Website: home-depot
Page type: account-selection
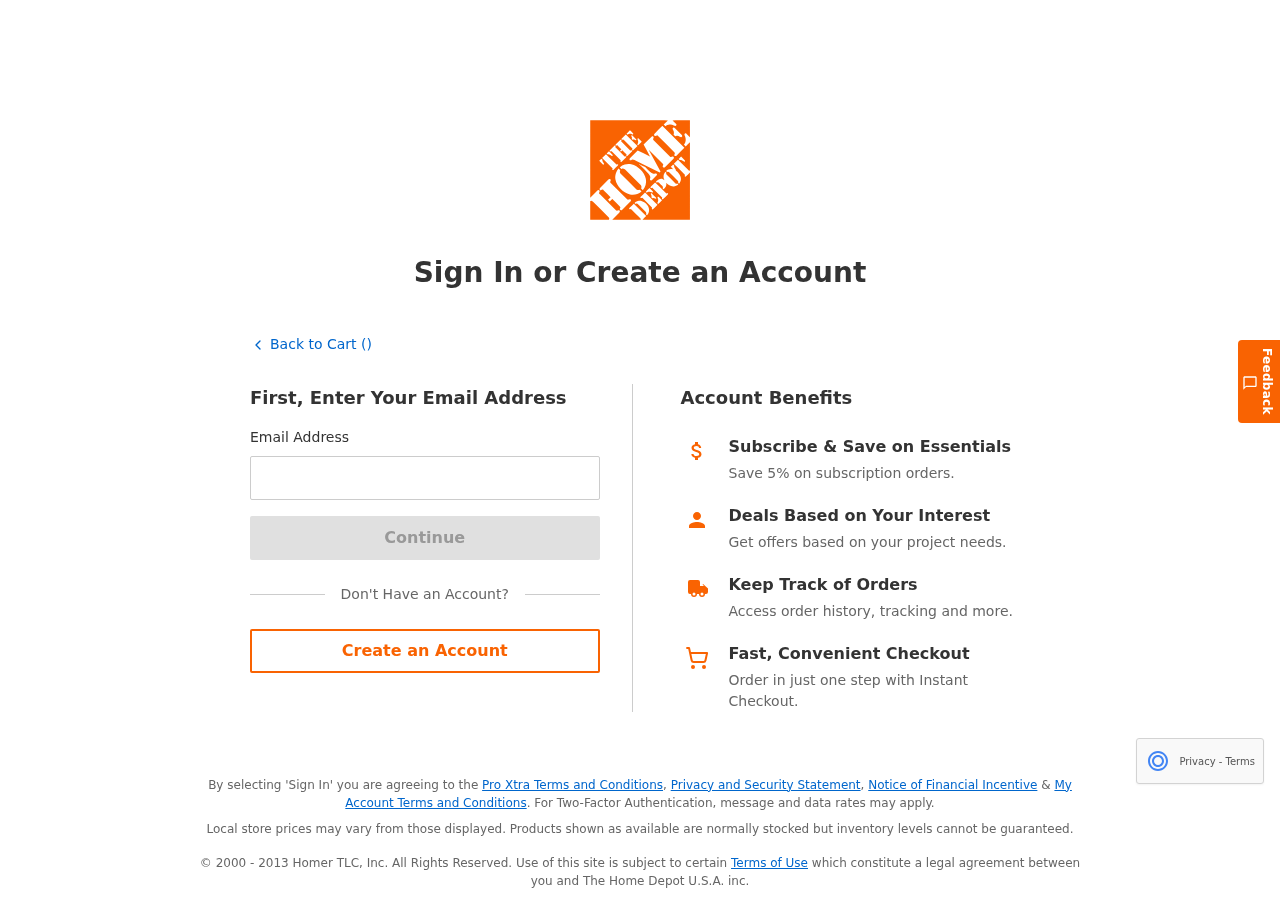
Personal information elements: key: PII_EMAIL
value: angela_johnson@yahoo.com